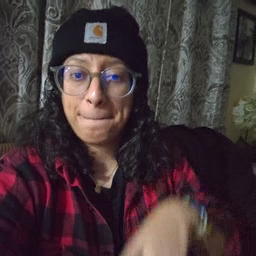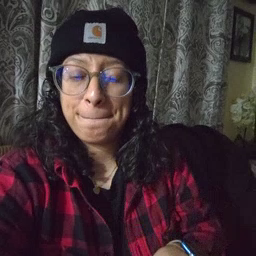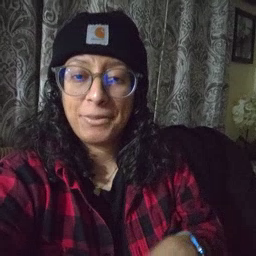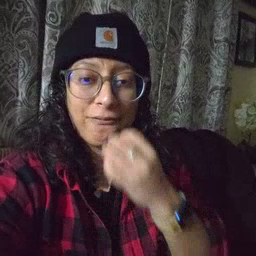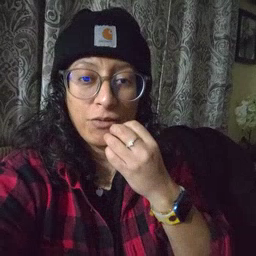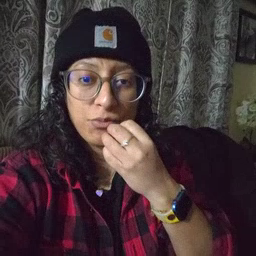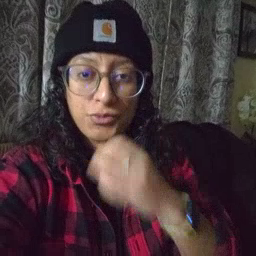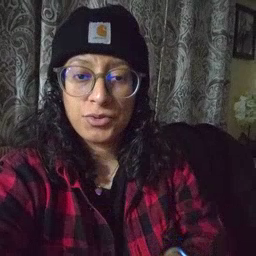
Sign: food